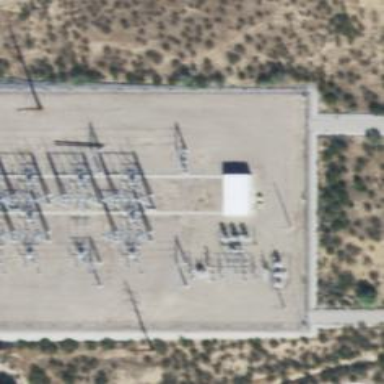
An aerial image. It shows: Switch used for power control.